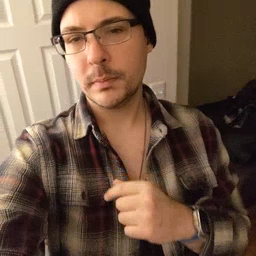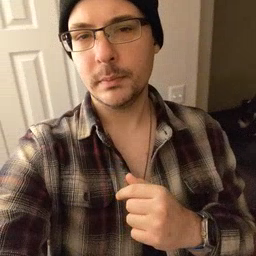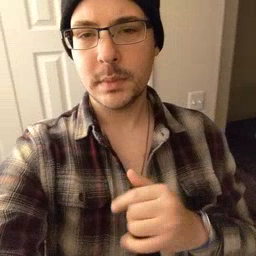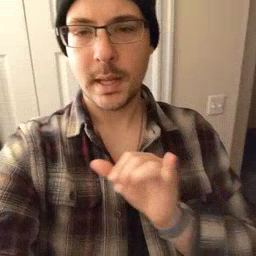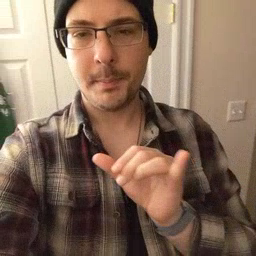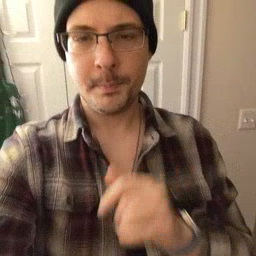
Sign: same